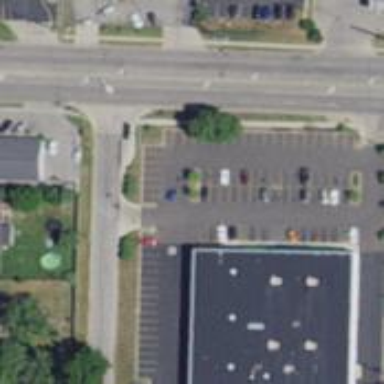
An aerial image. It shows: Parking area.